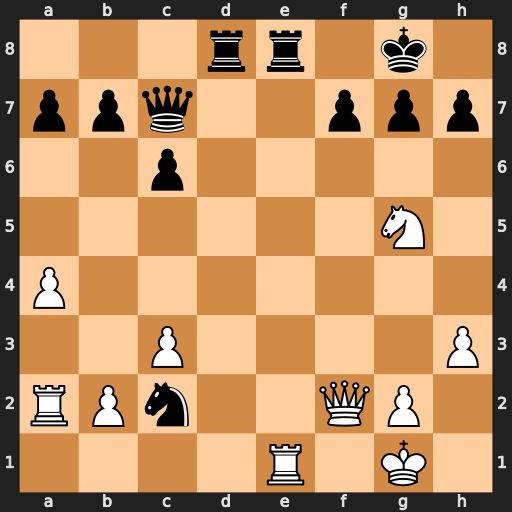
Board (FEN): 3rr1k1/ppq2ppp/2p5/6N1/P7/2P4P/RPn2QP1/4R1K1
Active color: w
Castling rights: -
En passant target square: -
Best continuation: Rxe8+ Rxe8 Qxc2